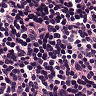
Metastatic tissue present: no